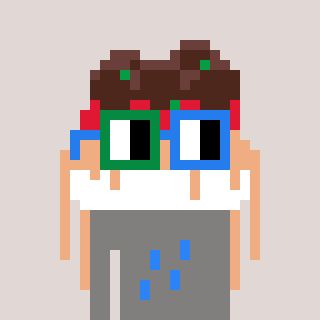
a pixel art character with square green and blue glasses, a spaghetti-shaped head and a bluegrey-colored body on a warm background